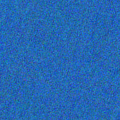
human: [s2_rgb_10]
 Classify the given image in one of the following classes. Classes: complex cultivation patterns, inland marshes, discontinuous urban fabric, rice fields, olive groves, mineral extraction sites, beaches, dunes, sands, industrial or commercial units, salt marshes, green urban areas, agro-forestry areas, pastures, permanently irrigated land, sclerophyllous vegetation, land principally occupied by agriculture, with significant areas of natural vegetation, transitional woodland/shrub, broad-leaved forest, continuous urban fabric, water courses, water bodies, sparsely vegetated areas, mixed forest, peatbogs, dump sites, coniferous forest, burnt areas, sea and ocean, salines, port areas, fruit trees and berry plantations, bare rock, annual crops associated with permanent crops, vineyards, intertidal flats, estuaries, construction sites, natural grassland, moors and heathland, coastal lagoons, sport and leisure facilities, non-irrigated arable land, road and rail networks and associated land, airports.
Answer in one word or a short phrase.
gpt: sea and ocean